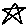
Label: star